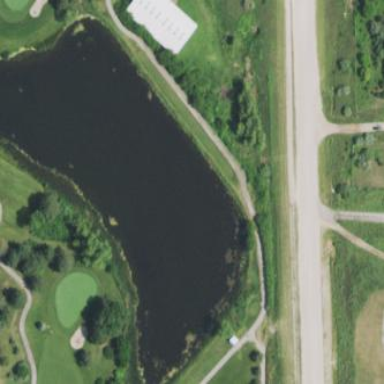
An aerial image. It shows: Grassy area designated as golf tee.